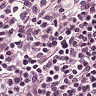
Metastatic tissue present: no